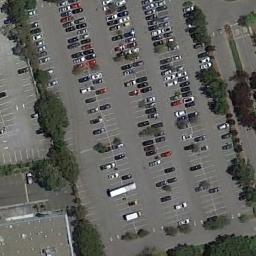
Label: parking_lot